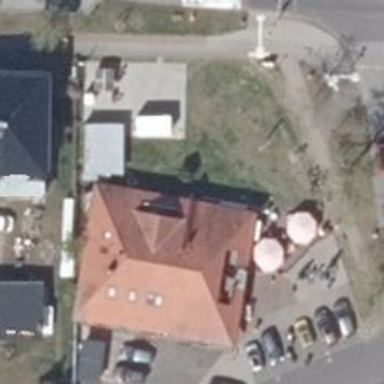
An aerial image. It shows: Café.